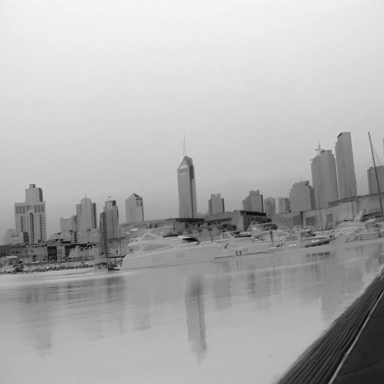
There are two canoes in the infrared image.